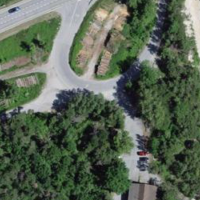
EUNIS habitat code: 44
Species observed at this site:
Cephalanthera rubra
Diloba caeruleocephala
Ibalia leucospoides